Question: Good morning,I am currently trying to make a graphic user interface like this:

I would want to have 3 blank spaces for images and under each blank space, a button to choose and load an image. I've been reading tutorials and so on, with paintingComponent and so, but I don't know how to make these blank spaces and buttons and open a window to choose from you computer the images when we click on load.
I have written this:
'''
package projet;
import java.awt.BorderLayout;
import javax.swing.JButton;
import javax.swing.JFrame;
import javax.swing.JPanel;
public class FrameIM extends JFrame{
/**
*
*/
private static final long serialVersionUID = -7538888128782793269L;
private static final int width = 700;
private static final int height = 500;
public FrameIM(){
//window
this.setTitle("Mutual information");
this.setDefaultCloseOperation(JFrame.EXIT_ON_CLOSE);
this.setLocationRelativeTo(null);
this.setSize(width, height);
//boutons
JButton boutonLoad1 = new JButton("Load image A");
JButton boutonLoad2 = new JButton("Load image B");
JButton boutonProcess = new JButton("Processing Mutual information");
//layout des boutons
this.setLayout(new BorderLayout(0, 200));
//ajout des boutons
this.getContentPane().add(boutonLoad1, BorderLayout.WEST);
this.getContentPane().add(boutonLoad2, BorderLayout.CENTER);
this.getContentPane().add(boutonProcess, BorderLayout.EAST);
this.setVisible(true);
}'
'''
If someone can help me, I would appreciate.
Thanks
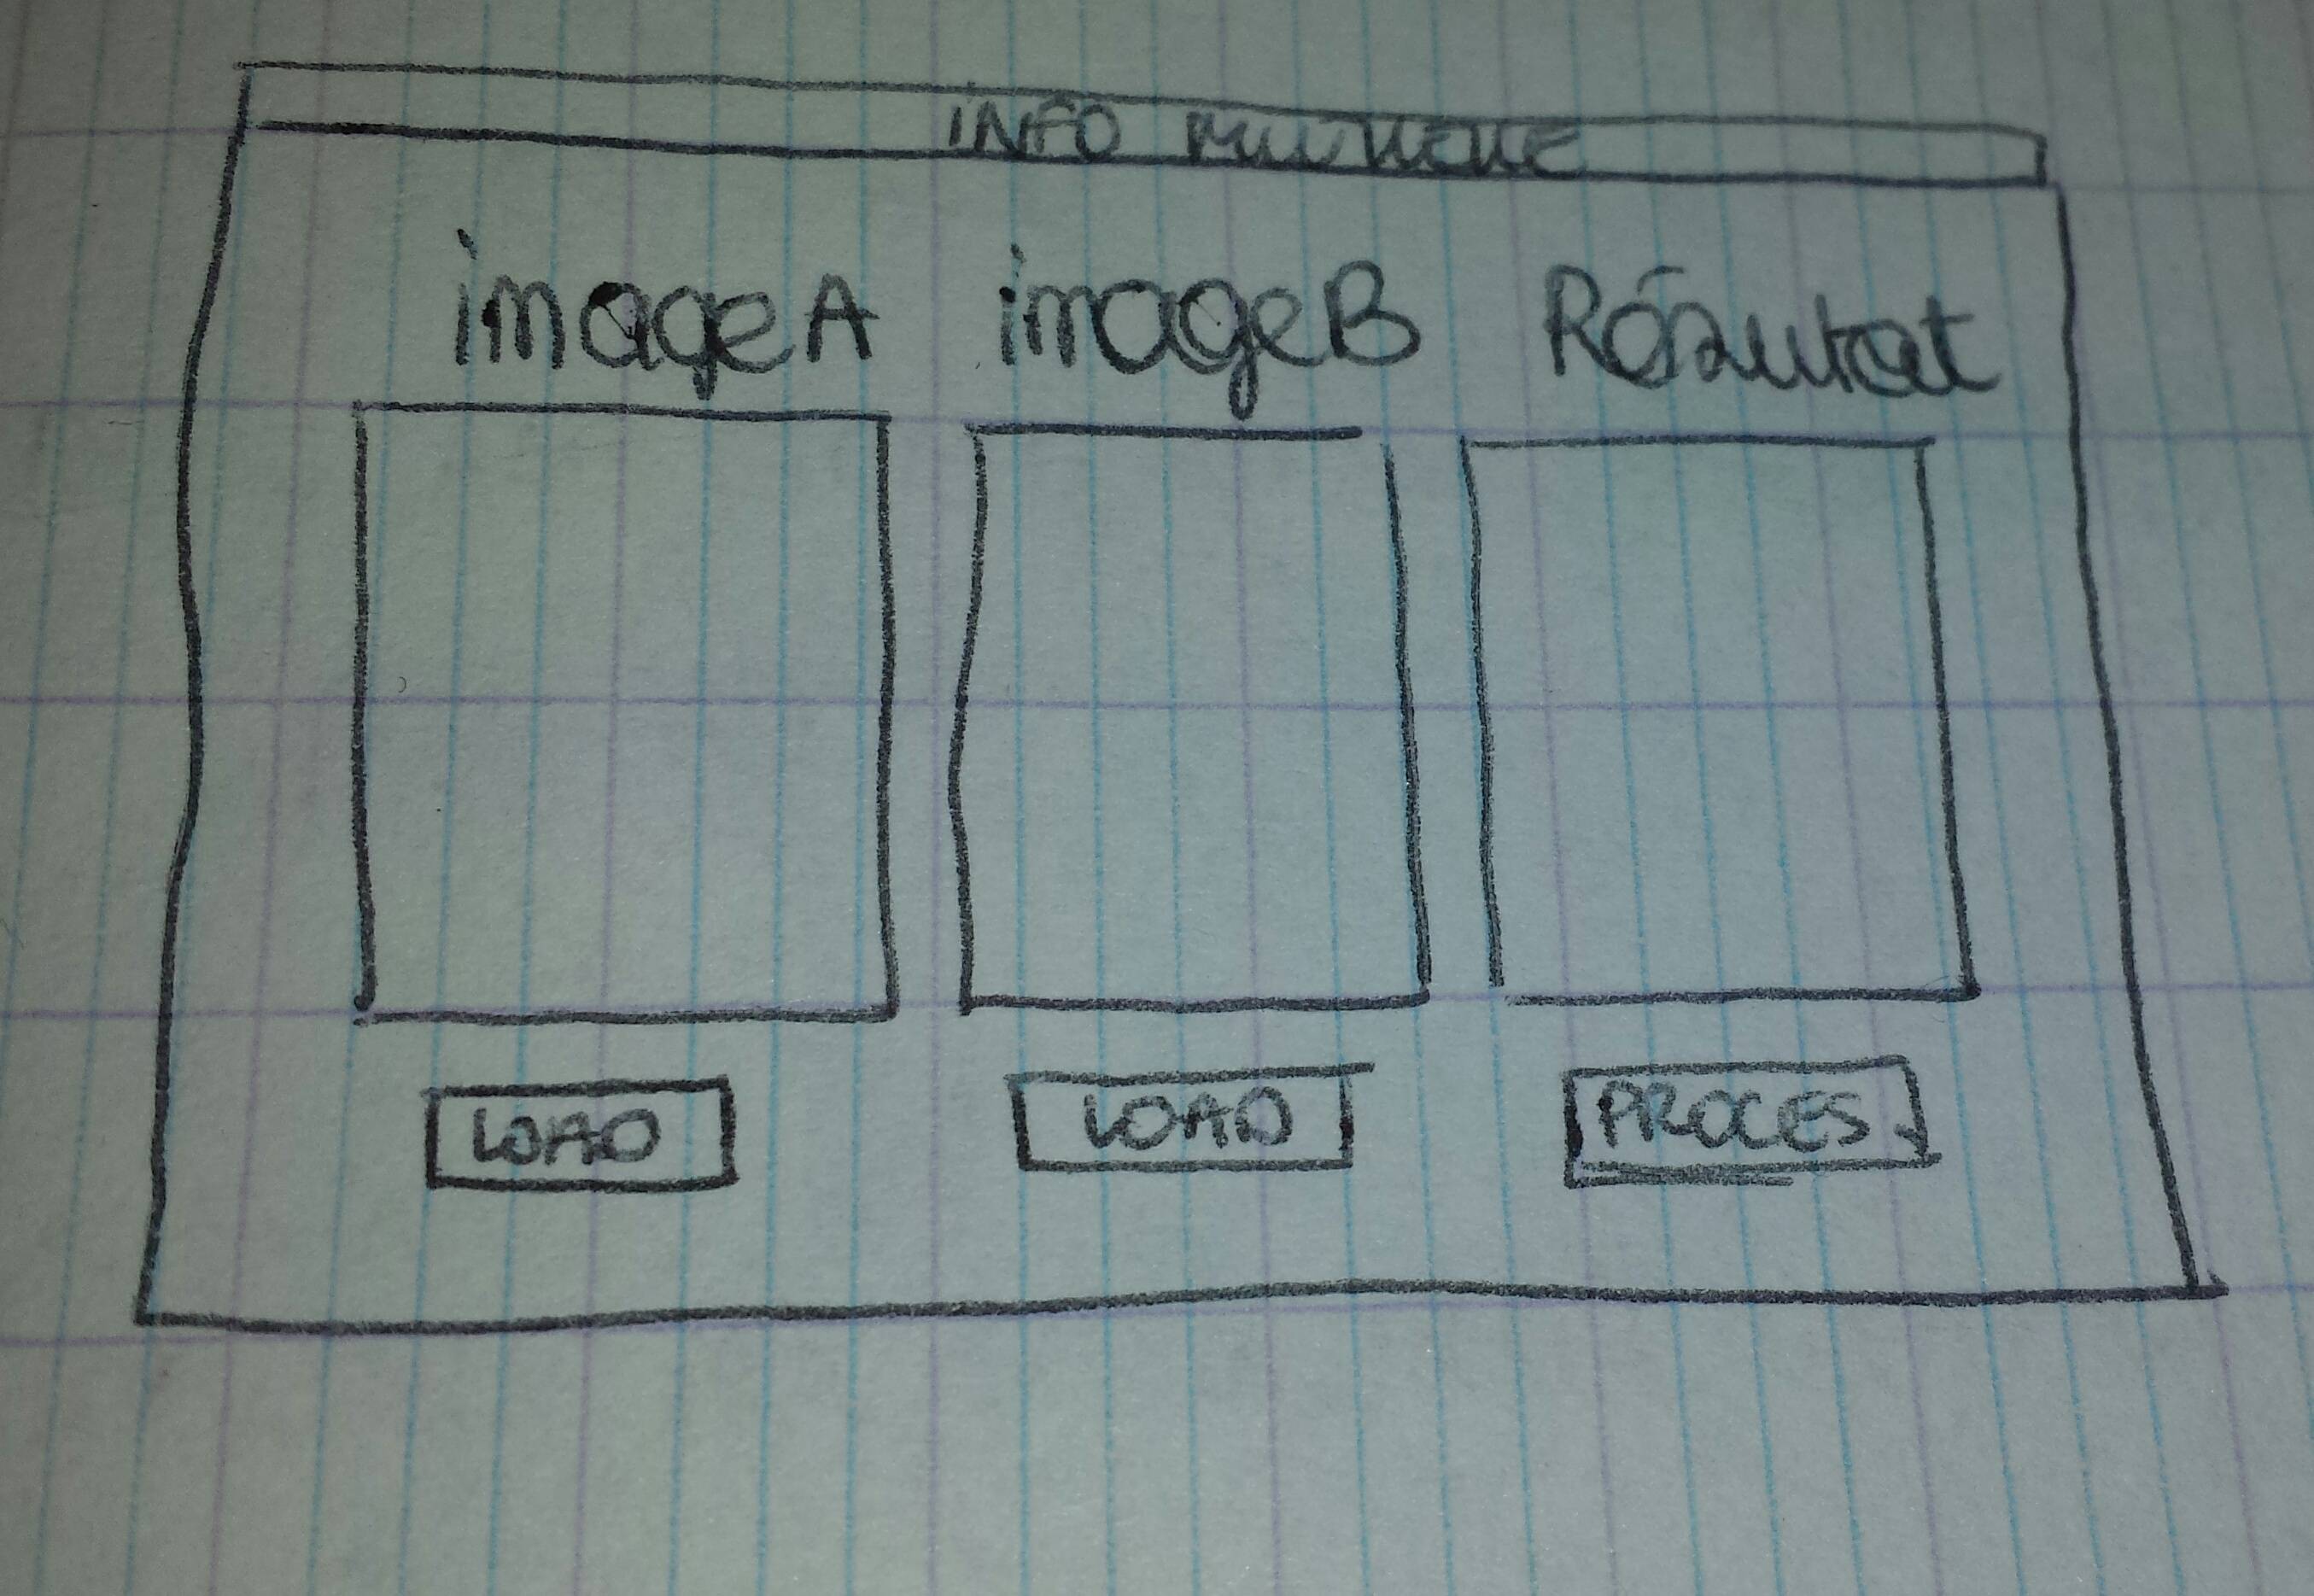
Answer: In order to take an action with your buttons, you need to implement <URL> interface, like:
'''
//boutons
JButton boutonLoad1 = new JButton("Load image A");
boutonLoad1.addActionListener(new ActionListener() {
@Override
public void actionPerformed(ActionEvent e) {
System.out.println("button 1 is pressed");
}
});
... do same with your other buttons
'''
According to your prototype image, you will need to play around with <URL>, in order to achieve what you need:
Create your primary JPanel with BoxLayout and set it to Y_AXIS, and at the end add it to your ContentPane
'''
JPanel mainPanel = new JPanel();
mainPanel.setLayout(new BoxLayout(mainPanel, BoxLayout.Y_AXIS));
mainPanel.setBorder(new EmptyBorder(10, 10, 10, 10));
'''
Now you'll create and add three more panels to your main panel:
You first (north) panel, which will contain your Labels, will be:
'''
int rows = 0;
int cols = 3;
int hgap = 5;
int vgap = 0;
JPanel first = new JPanel(new GridLayout(rows,cols,hgap,vgap));
'''
Your second (center) panel, which will contain your Images, will be:
'''
int rows = 0;
int cols = 3;
int hgap = 10;
int vgap = 10;
JPanel second = new JPanel(new GridLayout(rows,cols,hgap,vgap));
'''
Third (south) panel which will contain your Buttons, will be:
'''
int rows = 0;
int cols = 3;
int hgap = 5;
int vgap = 0;
JPanel third = new JPanel(new GridLayout(rows,cols,hgap,vgap));
'''